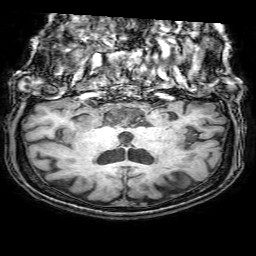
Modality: T1w
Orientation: sagittal
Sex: female
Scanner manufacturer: philips
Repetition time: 0.008225 s
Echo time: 0.00377 s